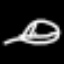
Label: leaf